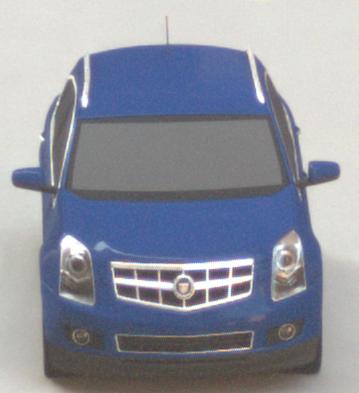
Make: Cadillac
Model: SRX 3.0 V6
Detailed model: SRX (II)
Model produced from: 2010/12
Model produced until: 2012/01
Doors: 5
Color: blue
Road condition: dry road
Daytime: morning or afternoon
Contrast: medium contrast